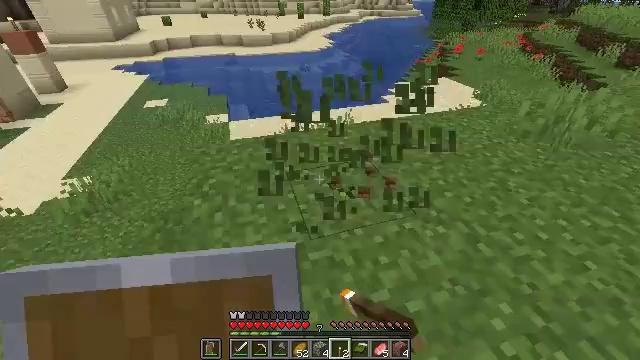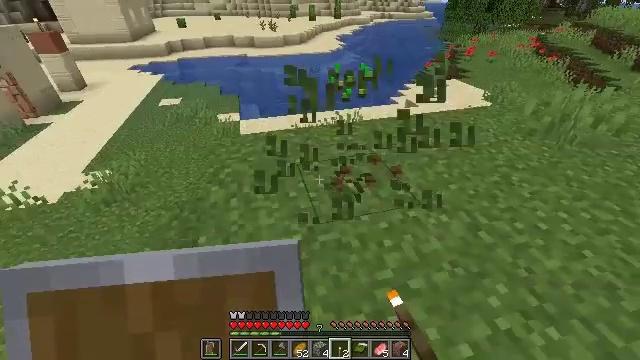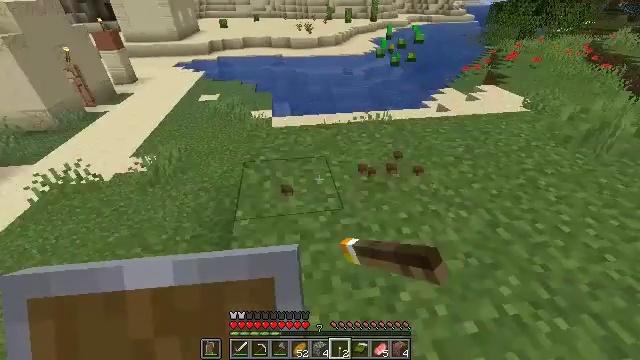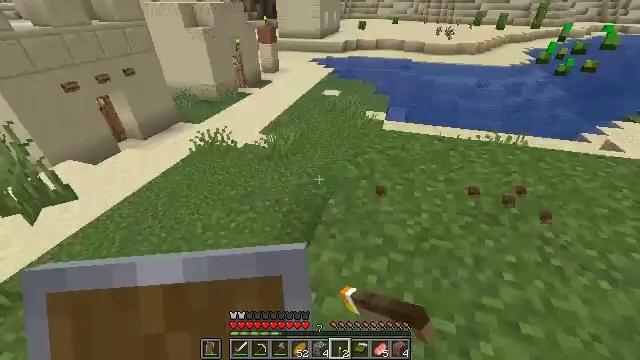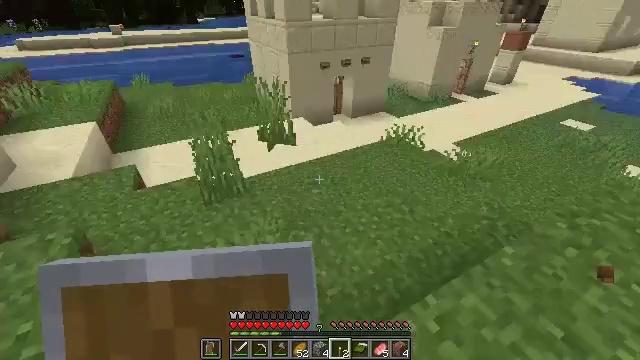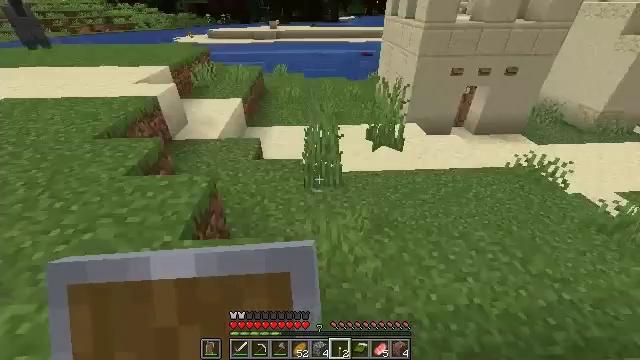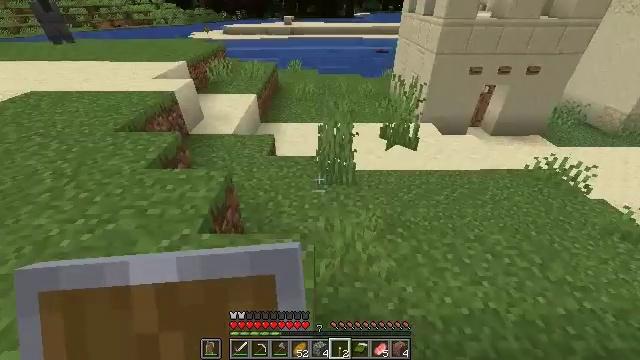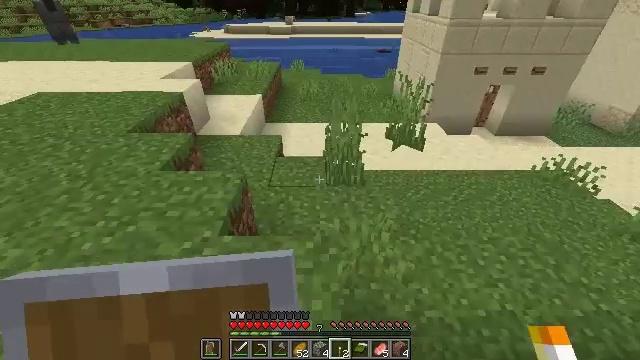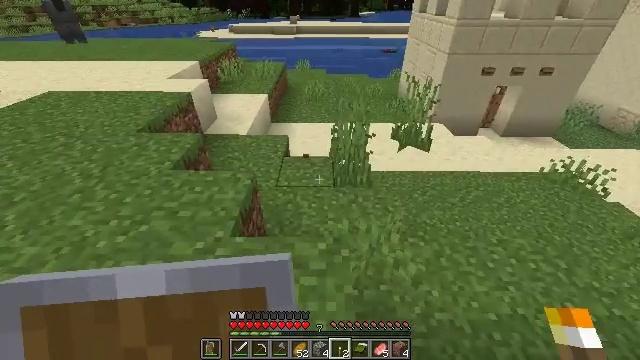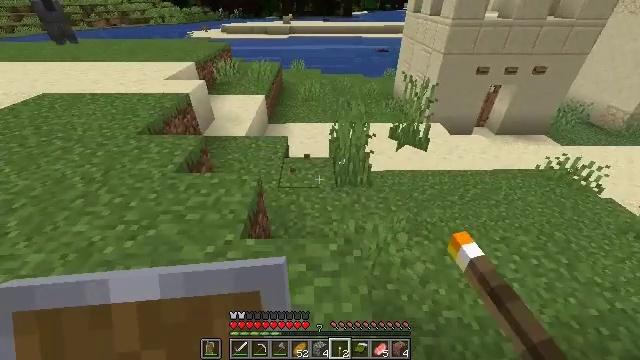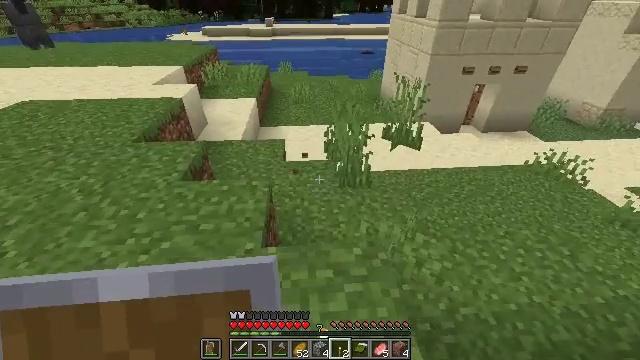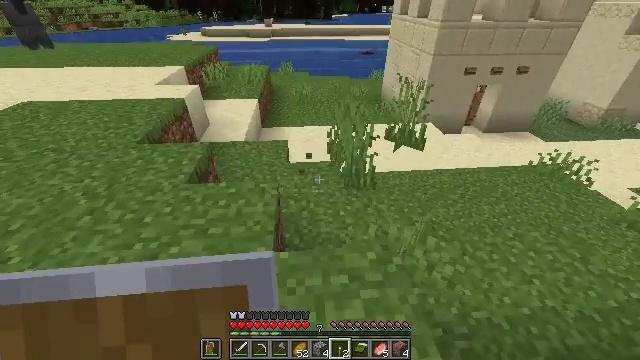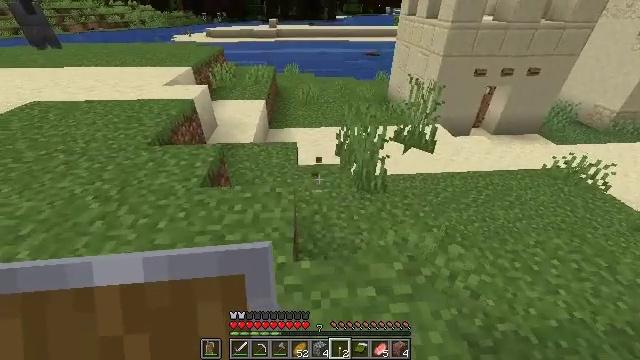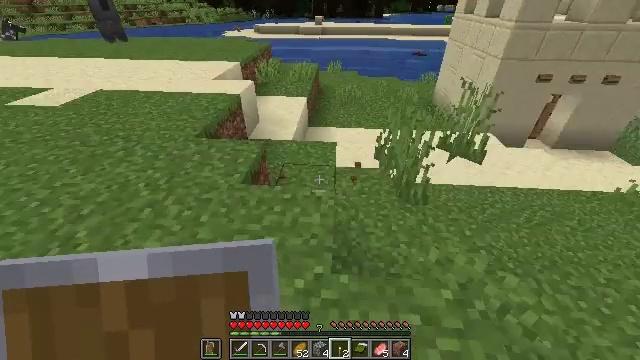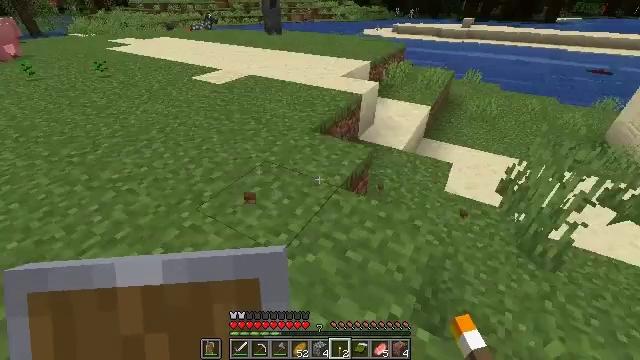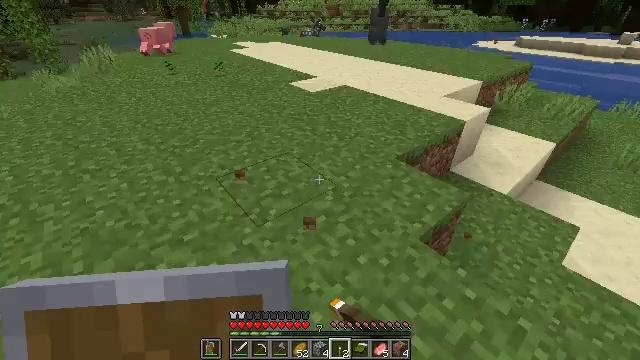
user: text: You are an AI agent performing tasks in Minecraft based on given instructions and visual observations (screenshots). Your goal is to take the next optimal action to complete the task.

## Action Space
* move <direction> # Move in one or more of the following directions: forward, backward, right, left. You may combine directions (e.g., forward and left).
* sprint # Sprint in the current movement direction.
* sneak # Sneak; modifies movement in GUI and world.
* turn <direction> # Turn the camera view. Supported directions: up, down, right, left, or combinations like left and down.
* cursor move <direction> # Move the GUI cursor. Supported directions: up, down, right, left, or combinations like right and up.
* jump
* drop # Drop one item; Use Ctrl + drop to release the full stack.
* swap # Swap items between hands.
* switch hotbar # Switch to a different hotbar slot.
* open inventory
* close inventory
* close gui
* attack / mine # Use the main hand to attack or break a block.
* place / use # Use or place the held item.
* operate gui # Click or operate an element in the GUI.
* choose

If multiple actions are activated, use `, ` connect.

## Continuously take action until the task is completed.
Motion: motion action
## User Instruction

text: Gather smooth sandstone from desert temples or structures.
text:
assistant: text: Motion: move back, turn left, attack / mine
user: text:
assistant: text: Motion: turn left, attack / mine
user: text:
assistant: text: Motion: turn left, attack / mine
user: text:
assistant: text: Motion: turn left, attack / mine
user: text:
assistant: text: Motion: turn left, attack / mine
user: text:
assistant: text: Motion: move left, turn left, attack / mine
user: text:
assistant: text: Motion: move left, attack / mine
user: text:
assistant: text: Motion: move left, attack / mine
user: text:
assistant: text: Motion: move left, turn right, attack / mine
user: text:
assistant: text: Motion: move forward and move left, turn right, attack / mine
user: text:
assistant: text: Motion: move forward and move left, attack / mine
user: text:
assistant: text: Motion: move forward and move left, attack / mine
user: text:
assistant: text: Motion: move forward, turn left, attack / mine
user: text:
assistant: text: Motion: move forward, turn left, attack / mine
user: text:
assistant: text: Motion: move forward, turn left and up, attack / mine
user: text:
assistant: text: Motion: move forward, turn left and up, attack / mine
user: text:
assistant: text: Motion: move forward, turn right and down, attack / mine
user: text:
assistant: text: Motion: move forward
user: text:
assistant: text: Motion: move forward
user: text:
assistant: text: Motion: move forward
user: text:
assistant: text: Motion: move forward
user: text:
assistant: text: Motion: move forward, turn left and up
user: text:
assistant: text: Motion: move forward, sprint, turn left and up
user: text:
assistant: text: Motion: move forward, sprint
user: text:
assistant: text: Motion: move forward, sprint, turn left
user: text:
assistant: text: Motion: move forward, sprint, turn left
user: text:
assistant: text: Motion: move forward
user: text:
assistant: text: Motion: move forward
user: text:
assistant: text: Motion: move forward
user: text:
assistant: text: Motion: move forward